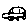
Label: car